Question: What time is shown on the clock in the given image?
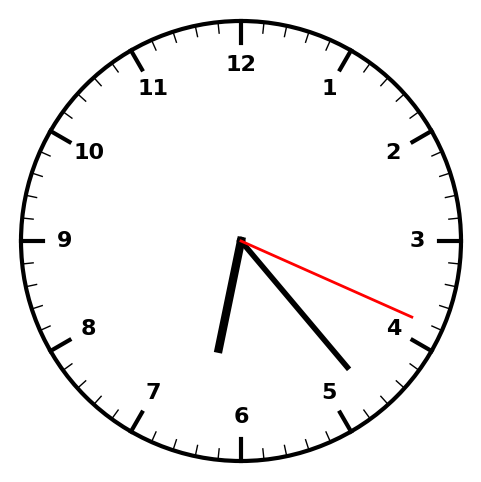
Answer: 06:23:19